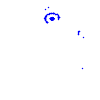
Particle: electron